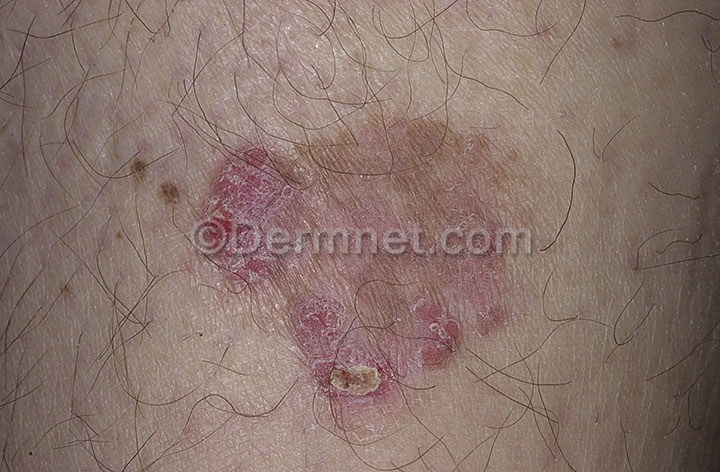
Disease: Actinic Keratosis Basal Cell Carcinoma and other Malignant Lesions